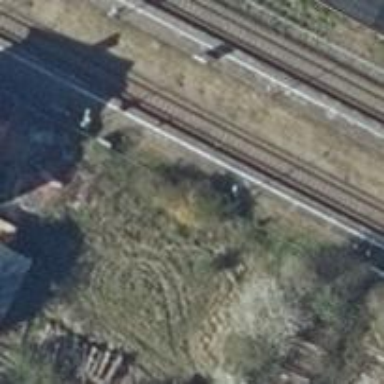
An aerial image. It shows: Railway stop with public transport stop position.